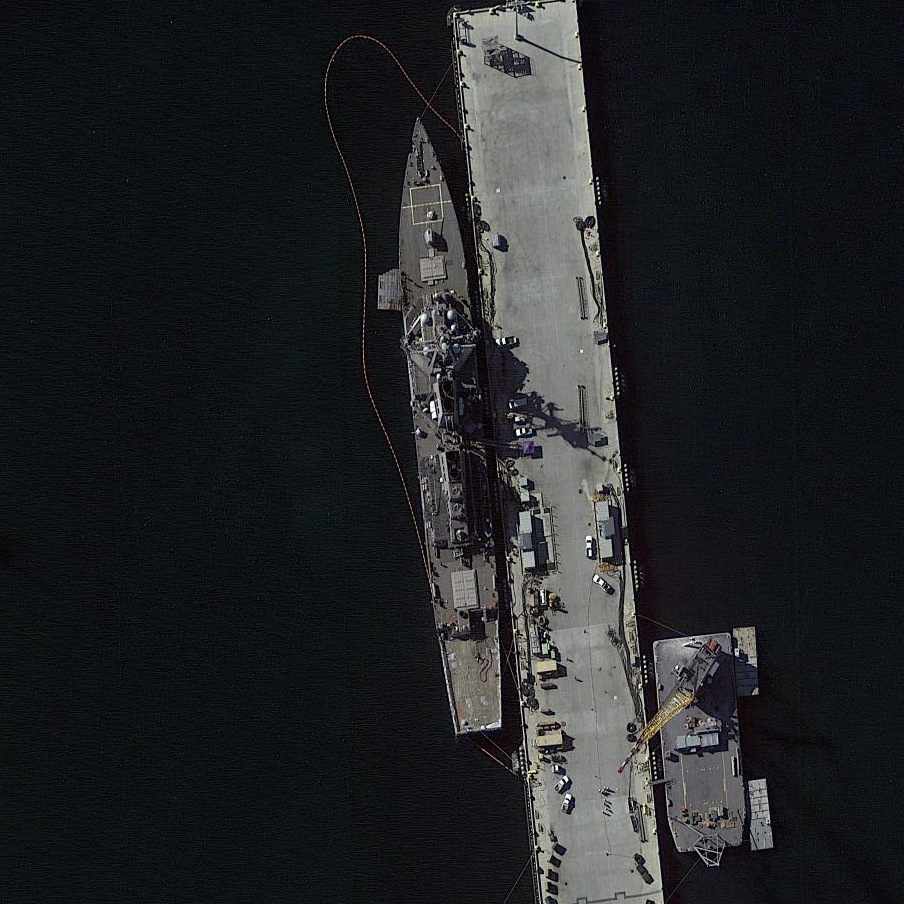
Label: destroyer